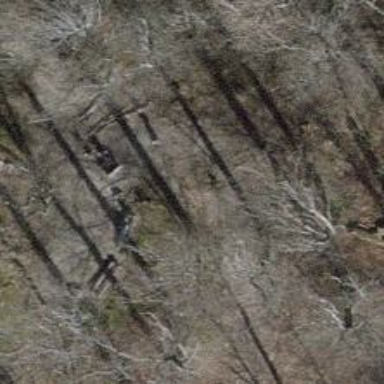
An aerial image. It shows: Brown bench.